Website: home-depot
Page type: account-dashboard
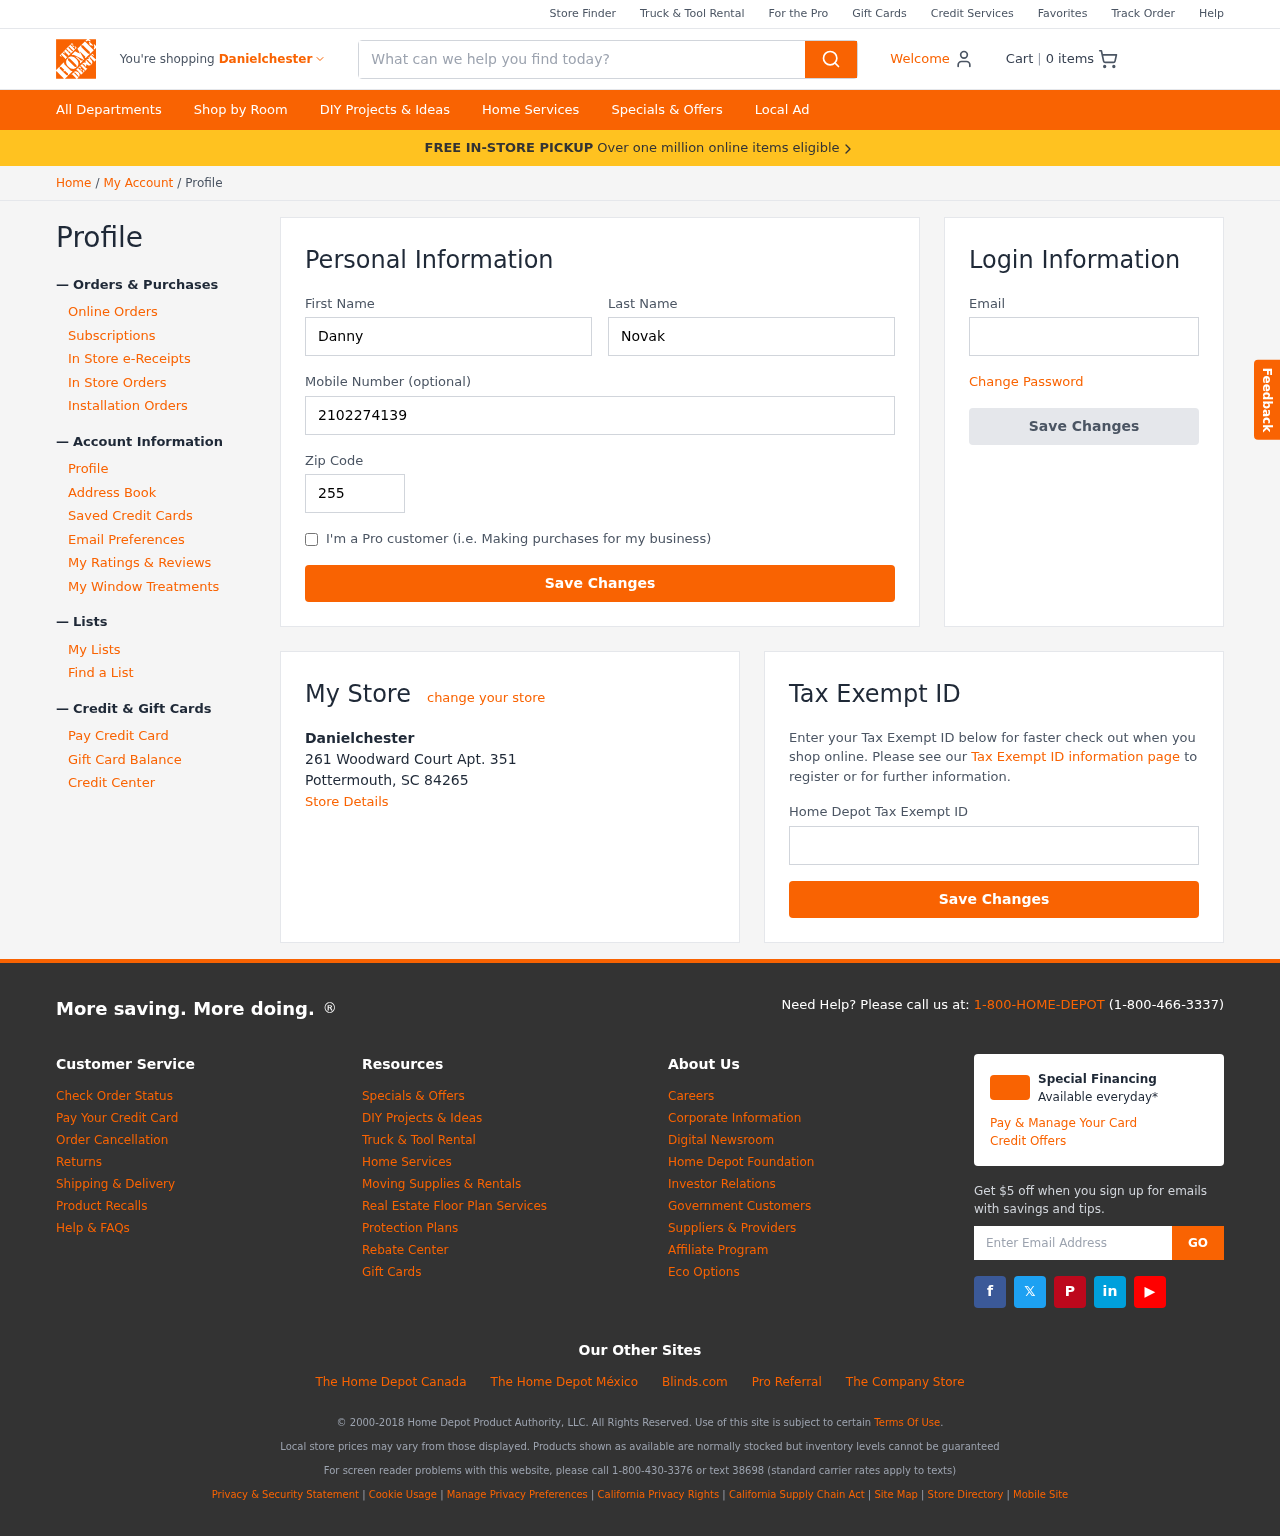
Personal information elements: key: PII_CITY
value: Danielchester
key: PII_EMAIL
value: dannynovak@hotmail.com
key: PII_FIRSTNAME
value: Danny
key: PII_LASTNAME
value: Novak
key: PII_LOCATION1_CITY_STATE_ZIP
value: Pottermouth, SC 84265
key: PII_LOCATION1_NAME
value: Danielchester
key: PII_LOCATION1_STREET
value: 261 Woodward Court Apt. 351
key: PII_PHONE
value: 2102274139
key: PII_POSTCODE
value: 25500
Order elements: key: ORDER_NUM_ITEMS
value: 0
Search elements: key: HEADER_SEARCH
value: What can we help you find today?